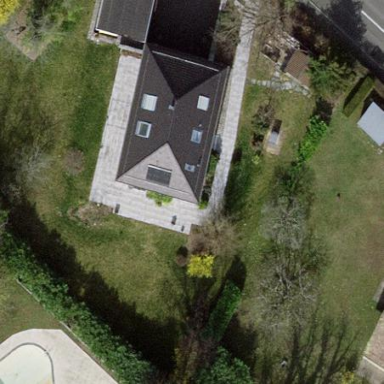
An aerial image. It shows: Hipped roof house.